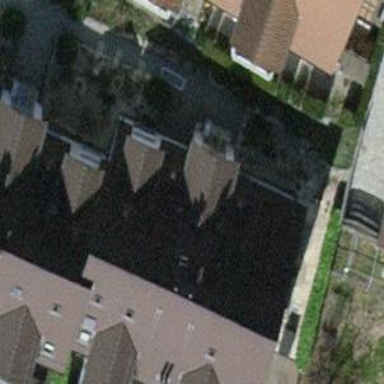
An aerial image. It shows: Terrace building.